Interaction volume radius: 10 \u00c5
Interaction volume height: 20 \u00c5
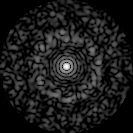
Disorder parameter: 0.815